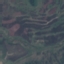
Land use / land cover: HerbaceousVegetation